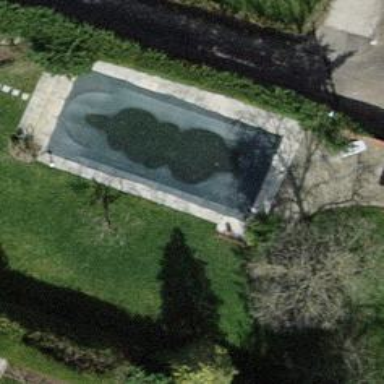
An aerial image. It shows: Swimming pool located in leisure land.